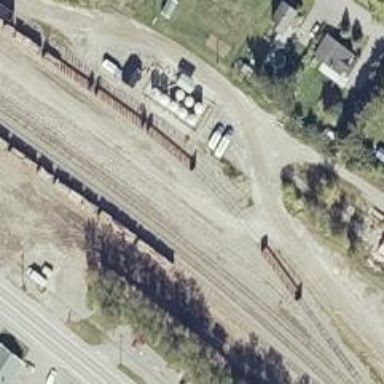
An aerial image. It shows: Railway yard in service.